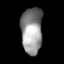
Tissue: lung
Cell type: Epithelial cells
Senescence score: 0.553
Nuclear area (px): 966
Mean DAPI intensity: 144.793